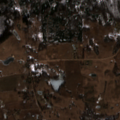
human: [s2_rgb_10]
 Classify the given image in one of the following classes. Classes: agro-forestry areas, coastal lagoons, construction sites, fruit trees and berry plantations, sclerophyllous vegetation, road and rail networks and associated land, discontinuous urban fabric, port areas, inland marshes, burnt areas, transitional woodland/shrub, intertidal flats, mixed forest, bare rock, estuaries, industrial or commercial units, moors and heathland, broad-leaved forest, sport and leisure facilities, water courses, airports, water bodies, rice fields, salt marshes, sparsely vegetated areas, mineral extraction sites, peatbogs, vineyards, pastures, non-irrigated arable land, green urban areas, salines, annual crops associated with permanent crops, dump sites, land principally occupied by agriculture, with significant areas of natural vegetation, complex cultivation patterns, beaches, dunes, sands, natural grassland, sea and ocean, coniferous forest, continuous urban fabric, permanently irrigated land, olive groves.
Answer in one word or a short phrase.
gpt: non-irrigated arable land, complex cultivation patterns, land principally occupied by agriculture, with significant areas of natural vegetation, broad-leaved forest, mixed forest, transitional woodland/shrub